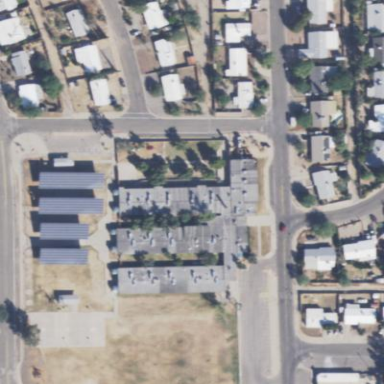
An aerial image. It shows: School building.